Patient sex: F
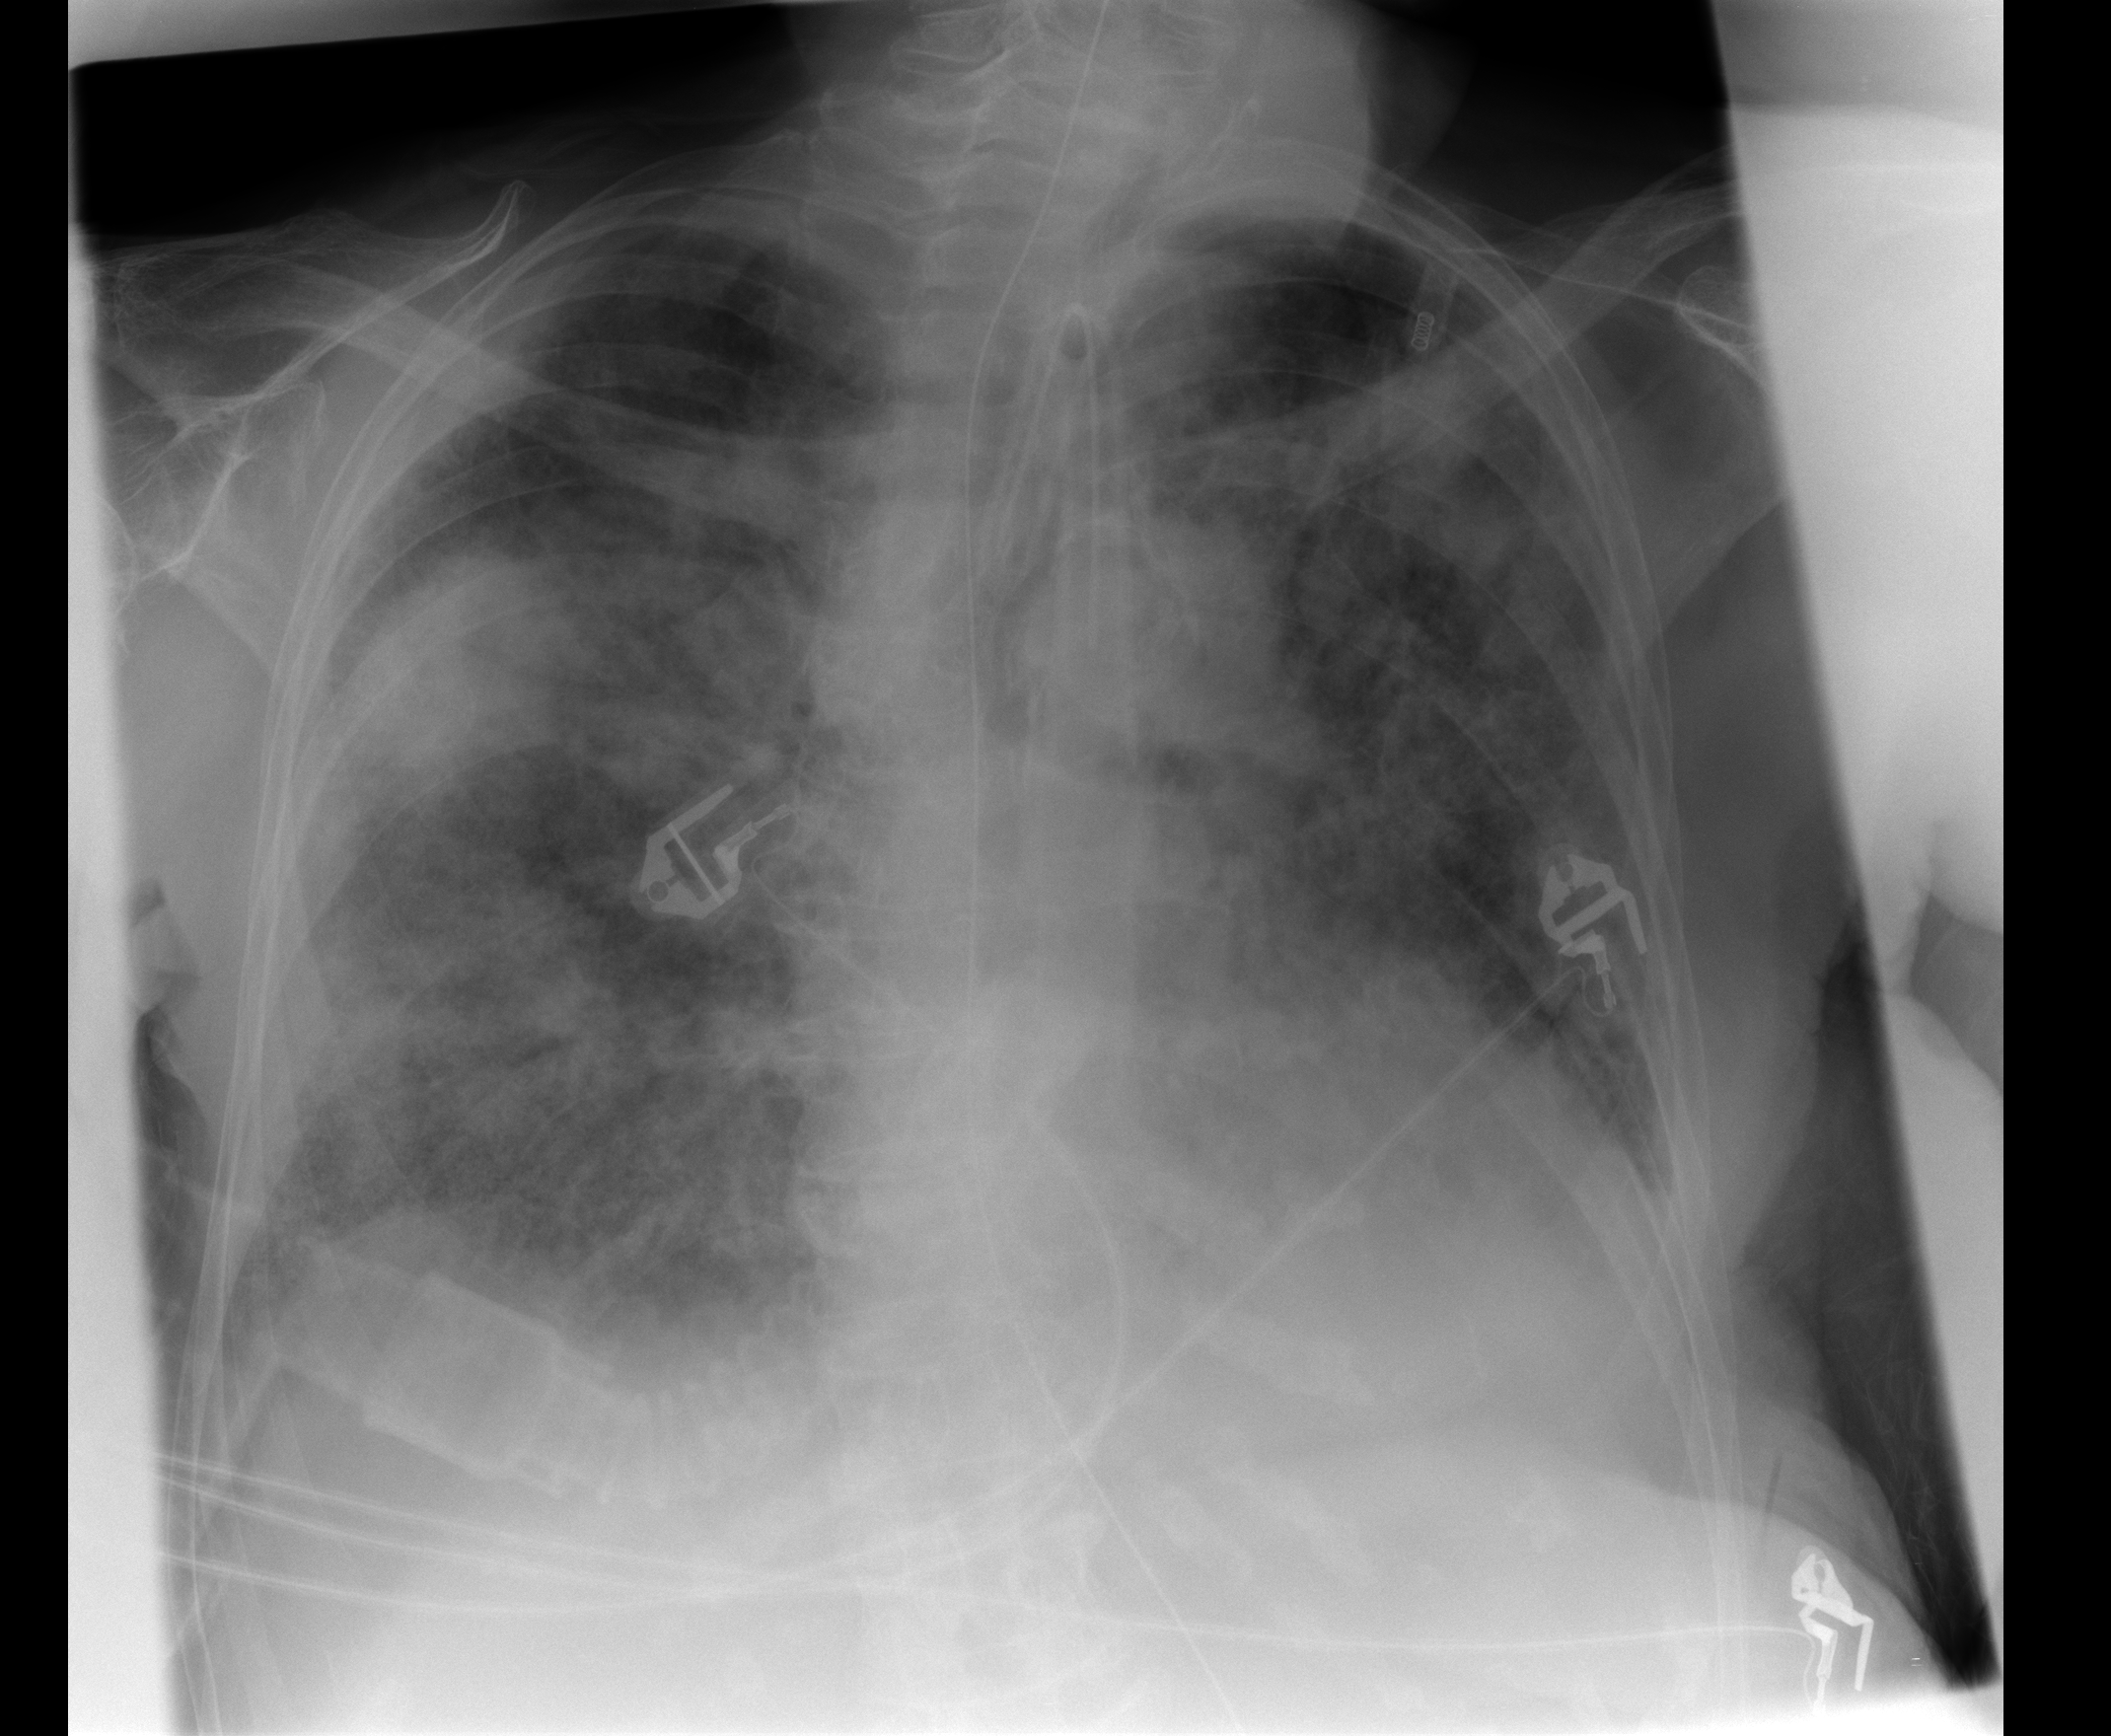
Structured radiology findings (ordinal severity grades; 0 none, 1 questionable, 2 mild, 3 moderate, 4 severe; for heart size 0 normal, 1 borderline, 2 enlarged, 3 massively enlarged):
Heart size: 2
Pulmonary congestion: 0
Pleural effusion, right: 0
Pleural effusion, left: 2
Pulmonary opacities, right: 4
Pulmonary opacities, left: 4
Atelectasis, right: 3
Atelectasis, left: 3